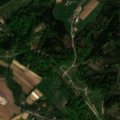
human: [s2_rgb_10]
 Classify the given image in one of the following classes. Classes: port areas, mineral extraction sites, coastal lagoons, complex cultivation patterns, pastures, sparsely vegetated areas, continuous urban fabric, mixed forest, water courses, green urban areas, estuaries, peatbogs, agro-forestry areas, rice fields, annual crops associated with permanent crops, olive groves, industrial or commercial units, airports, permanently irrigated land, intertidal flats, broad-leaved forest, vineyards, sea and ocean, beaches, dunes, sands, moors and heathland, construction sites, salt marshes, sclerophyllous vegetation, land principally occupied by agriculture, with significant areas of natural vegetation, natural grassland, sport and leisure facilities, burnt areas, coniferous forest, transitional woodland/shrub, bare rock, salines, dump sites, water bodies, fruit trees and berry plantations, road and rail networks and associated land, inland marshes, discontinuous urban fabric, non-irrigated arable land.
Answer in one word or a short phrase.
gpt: complex cultivation patterns, land principally occupied by agriculture, with significant areas of natural vegetation, mixed forest, transitional woodland/shrub